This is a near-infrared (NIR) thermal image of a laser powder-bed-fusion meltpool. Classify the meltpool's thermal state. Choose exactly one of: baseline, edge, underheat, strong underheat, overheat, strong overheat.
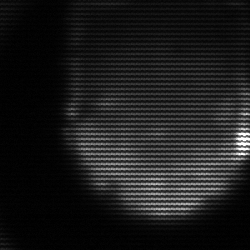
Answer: edge